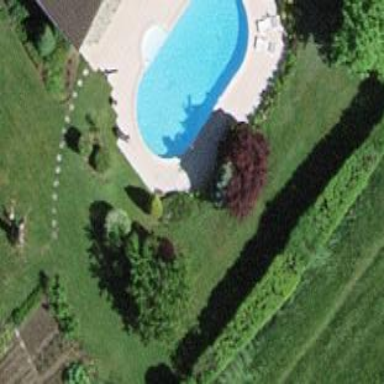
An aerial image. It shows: Swimming pool located in leisure land.